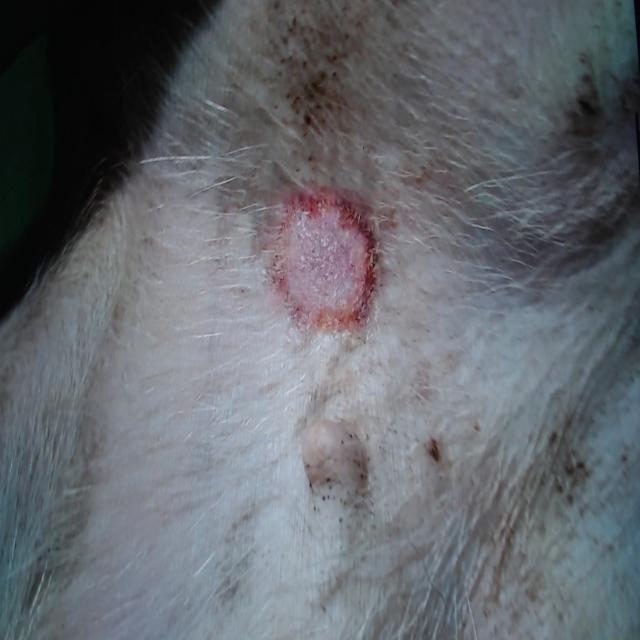
Canine ringworm (Dermatophytosis) — fungal infection caused by Microsporum or Trichophyton. Presents with circular alopecia, scaling, crusting, and broken hairs.